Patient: sex M, age 26
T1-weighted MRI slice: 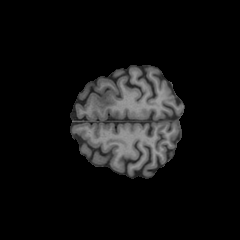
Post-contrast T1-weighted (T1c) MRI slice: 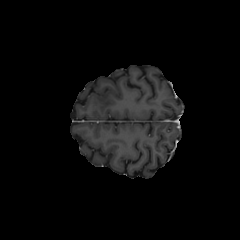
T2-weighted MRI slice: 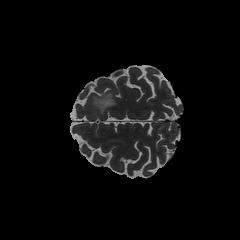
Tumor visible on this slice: yes
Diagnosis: Oligodendroglioma, IDH-mutant, 1p/19q-codeleted
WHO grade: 2